Aerial crown-view tile of a tropical tree (Barro Colorado Island, Panama), acquired 20250818:
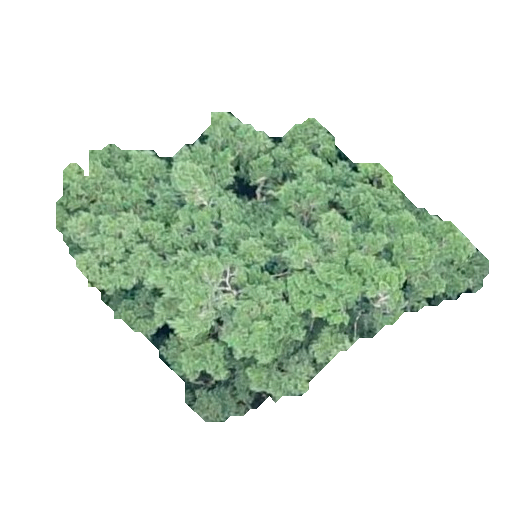
Species: Brosimum alicastrum
GBIF accepted scientific name: Brosimum alicastrum
Crown area: 112.15 m²